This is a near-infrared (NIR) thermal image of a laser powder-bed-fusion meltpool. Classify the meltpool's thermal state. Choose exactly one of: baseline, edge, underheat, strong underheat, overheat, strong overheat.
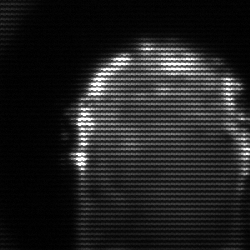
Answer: baseline